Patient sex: F
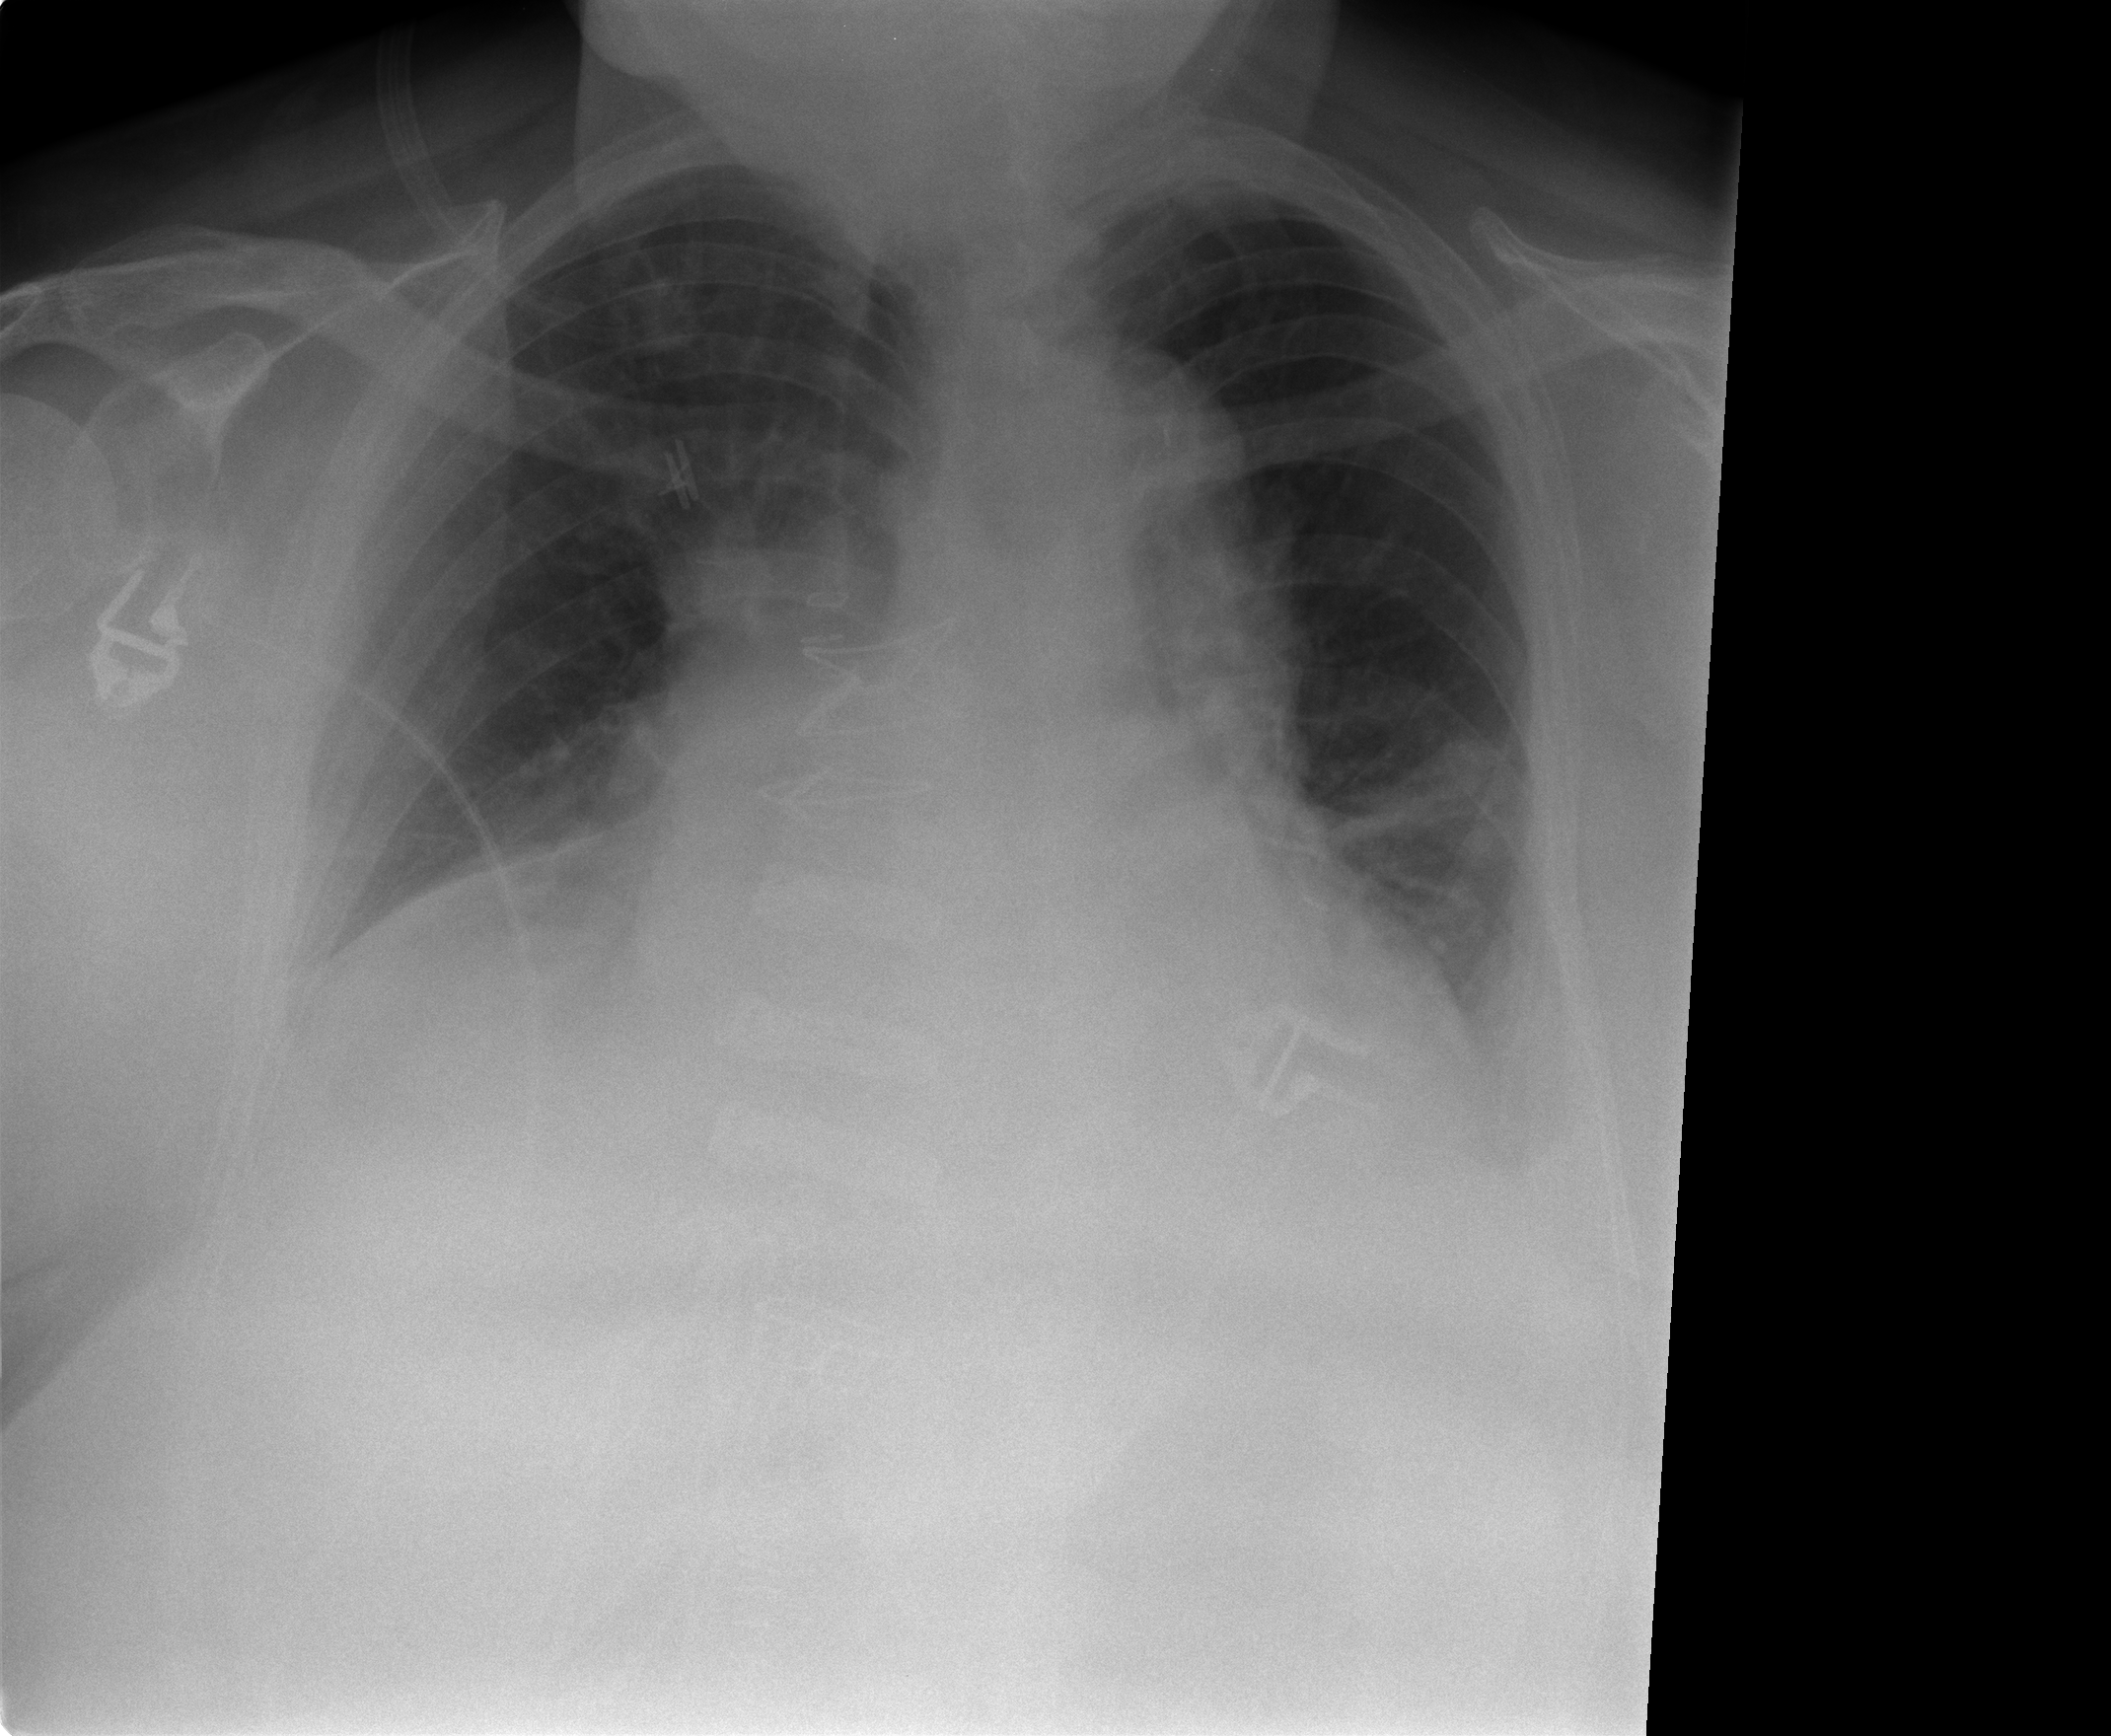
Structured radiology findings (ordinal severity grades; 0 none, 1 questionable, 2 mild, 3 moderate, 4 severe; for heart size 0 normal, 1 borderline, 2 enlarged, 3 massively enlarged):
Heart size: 2
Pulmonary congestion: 0
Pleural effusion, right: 0
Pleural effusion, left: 1
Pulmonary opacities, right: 0
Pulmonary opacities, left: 0
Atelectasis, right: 2
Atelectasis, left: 1